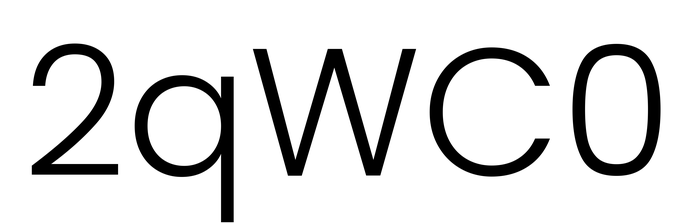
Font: Poppins-Light